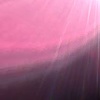
Label: sunburn